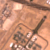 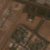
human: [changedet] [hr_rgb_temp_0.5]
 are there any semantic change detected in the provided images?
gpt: A green area appeared near the road.